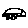
Label: car